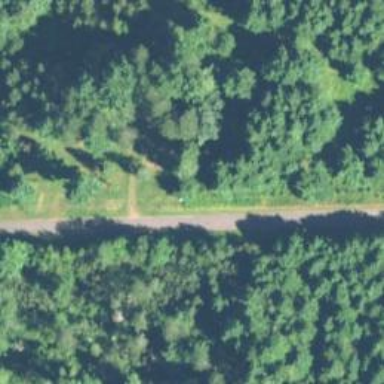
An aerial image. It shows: Driveway.